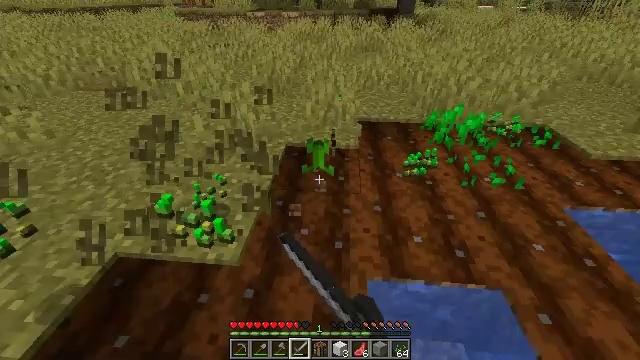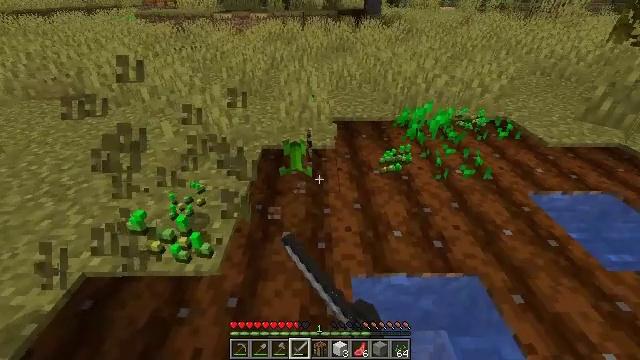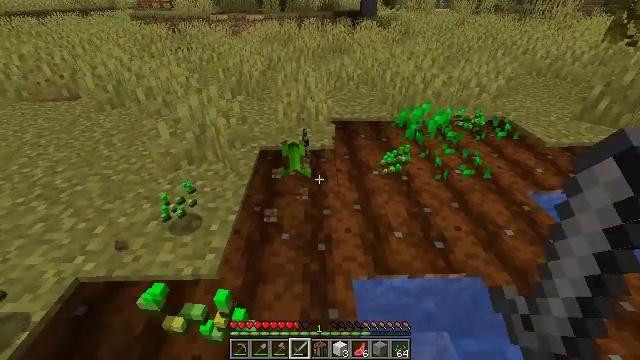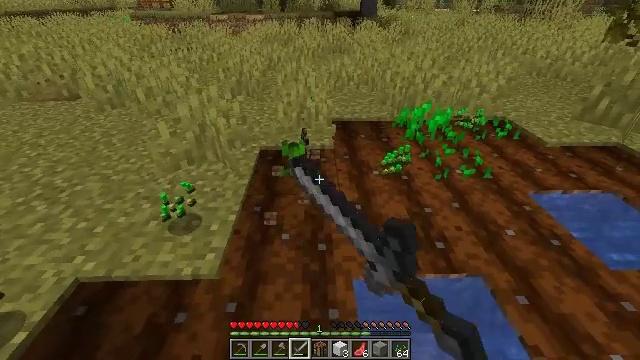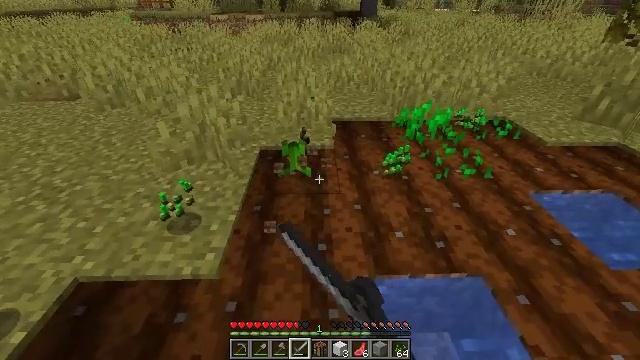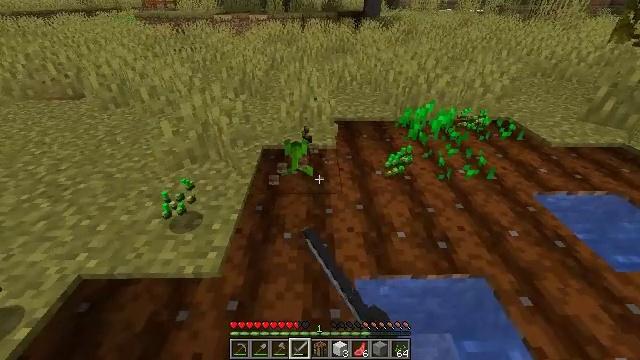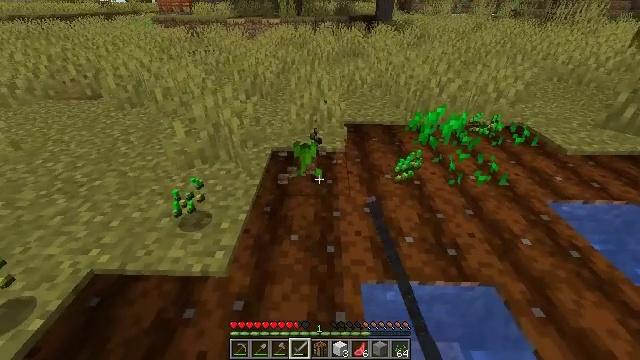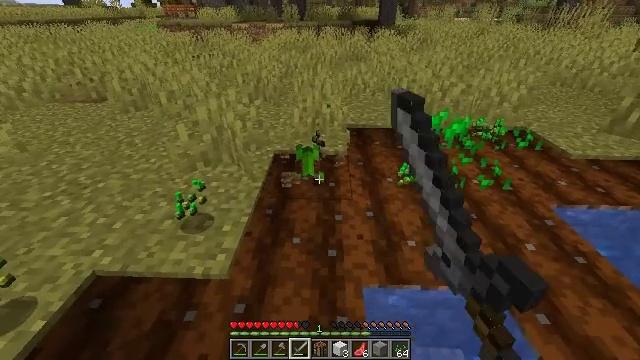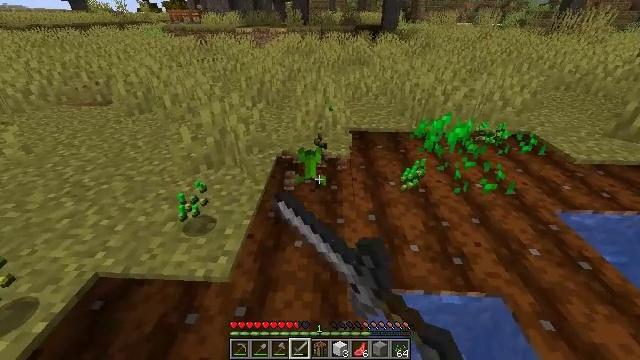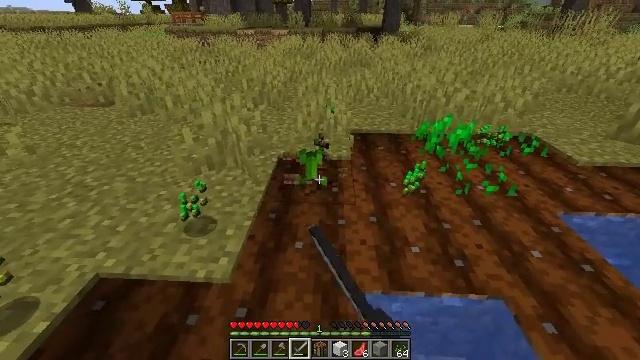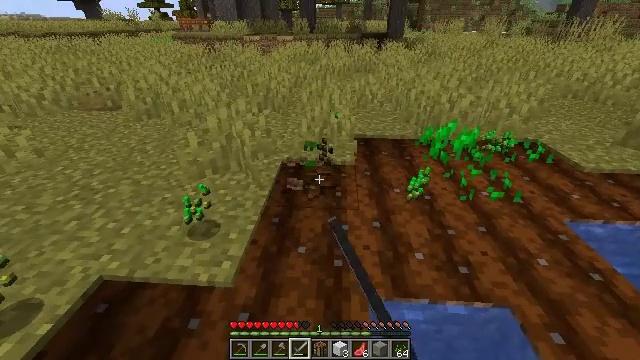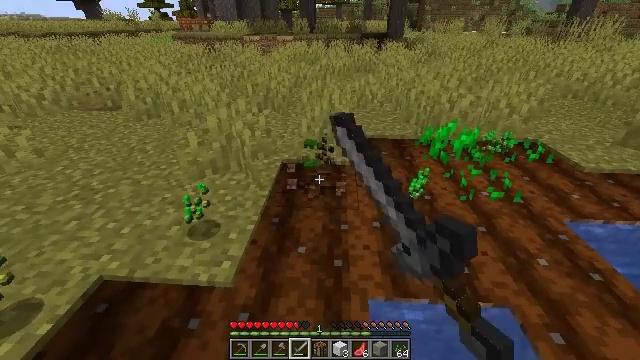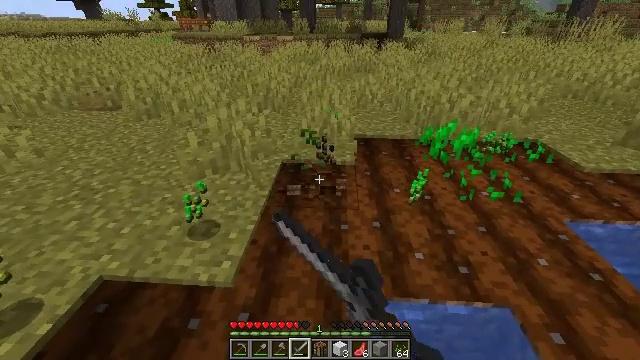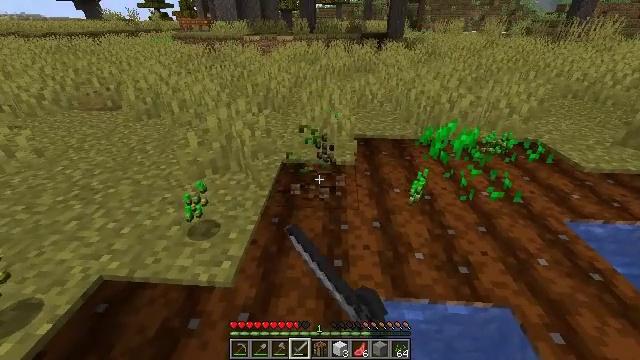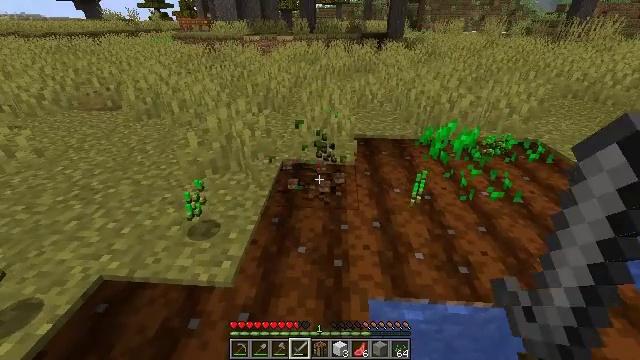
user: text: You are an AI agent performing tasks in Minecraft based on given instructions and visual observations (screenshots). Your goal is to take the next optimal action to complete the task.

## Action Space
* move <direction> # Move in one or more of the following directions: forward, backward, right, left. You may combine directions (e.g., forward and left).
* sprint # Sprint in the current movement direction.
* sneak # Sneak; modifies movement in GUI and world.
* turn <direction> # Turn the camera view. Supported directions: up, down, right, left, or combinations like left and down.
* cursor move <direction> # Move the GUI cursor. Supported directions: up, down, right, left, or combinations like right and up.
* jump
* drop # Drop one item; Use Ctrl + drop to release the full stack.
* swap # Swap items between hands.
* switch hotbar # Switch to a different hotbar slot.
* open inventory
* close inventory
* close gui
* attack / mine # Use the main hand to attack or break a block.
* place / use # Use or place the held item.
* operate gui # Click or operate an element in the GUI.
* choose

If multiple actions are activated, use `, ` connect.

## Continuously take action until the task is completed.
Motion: motion action
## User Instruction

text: Destroy the melon stem in the farm.
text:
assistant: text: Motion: turn right, attack / mine
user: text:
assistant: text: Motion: attack / mine
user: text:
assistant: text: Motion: attack / mine
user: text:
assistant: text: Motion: attack / mine
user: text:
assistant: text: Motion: attack / mine
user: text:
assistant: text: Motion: turn left, attack / mine
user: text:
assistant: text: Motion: attack / mine
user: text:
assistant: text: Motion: attack / mine
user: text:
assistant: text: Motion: attack / mine
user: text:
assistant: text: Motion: turn up, attack / mine
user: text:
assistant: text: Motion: attack / mine
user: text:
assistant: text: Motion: attack / mine
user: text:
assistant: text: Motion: attack / mine
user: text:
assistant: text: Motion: attack / mine
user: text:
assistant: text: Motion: attack / mine